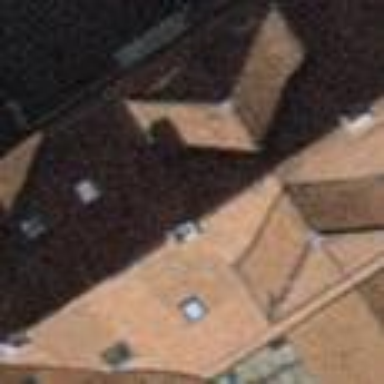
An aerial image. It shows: Building with tile roof.